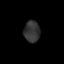
Tissue: lung
Cell type: Epithelial cells
Senescence score: 0.2261
Nuclear area (px): 335
Mean DAPI intensity: 51.275